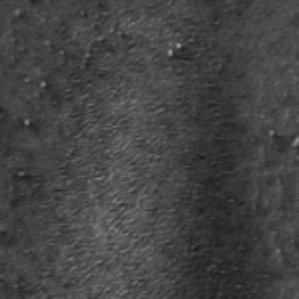
Label: frost